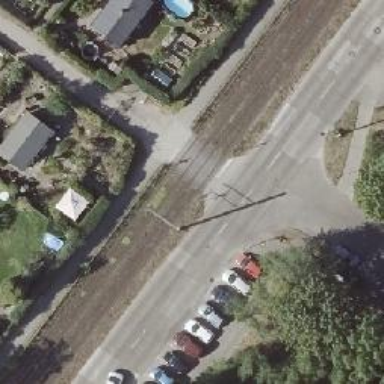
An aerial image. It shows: Uncontrolled tram level crossing.